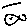
Label: fish